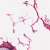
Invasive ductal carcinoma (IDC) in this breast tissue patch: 0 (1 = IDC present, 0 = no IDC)